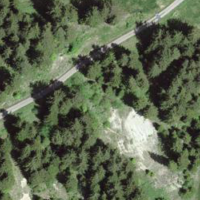
EUNIS habitat code: 23
Species observed at this site:
Angelica sylvestris